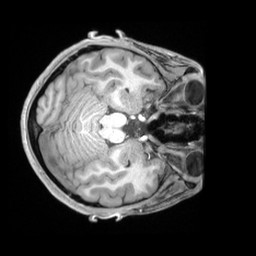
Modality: T1w
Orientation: axial
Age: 20
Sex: female
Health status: ill
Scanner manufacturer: siemens
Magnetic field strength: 3 T
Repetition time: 2.2 s
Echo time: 0.00218 s